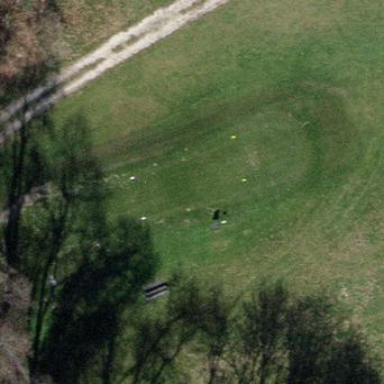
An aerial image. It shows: Golf tee.